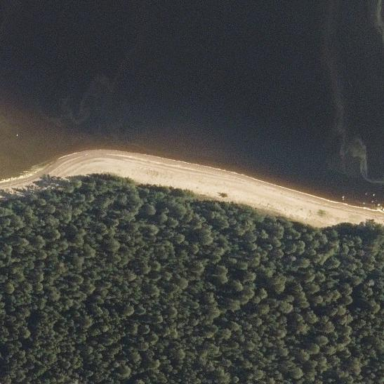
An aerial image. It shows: Sandy beach with natural surface.